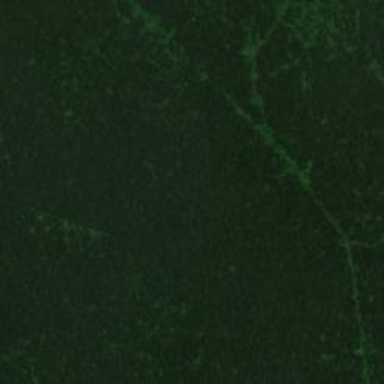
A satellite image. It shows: Forest area.